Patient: sex M, age 58
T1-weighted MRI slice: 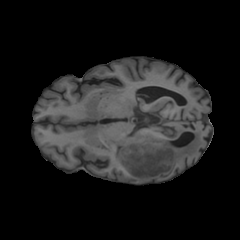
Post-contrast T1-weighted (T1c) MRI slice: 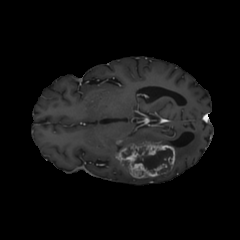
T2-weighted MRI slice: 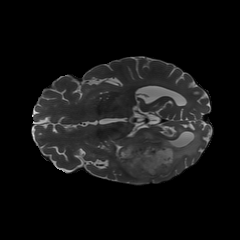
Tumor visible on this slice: yes
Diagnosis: Glioblastoma, IDH-wildtype
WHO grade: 4